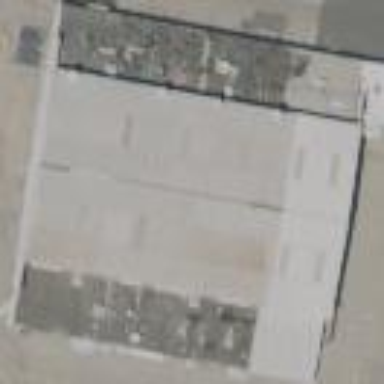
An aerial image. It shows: Hangar at the airport.